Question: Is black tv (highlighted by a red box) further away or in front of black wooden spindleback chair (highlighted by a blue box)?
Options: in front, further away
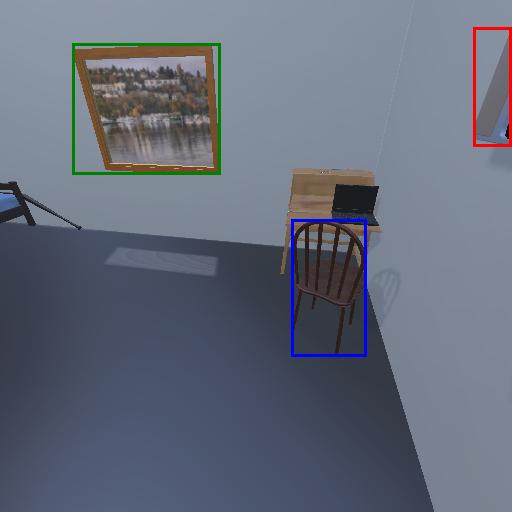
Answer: in front